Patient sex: M
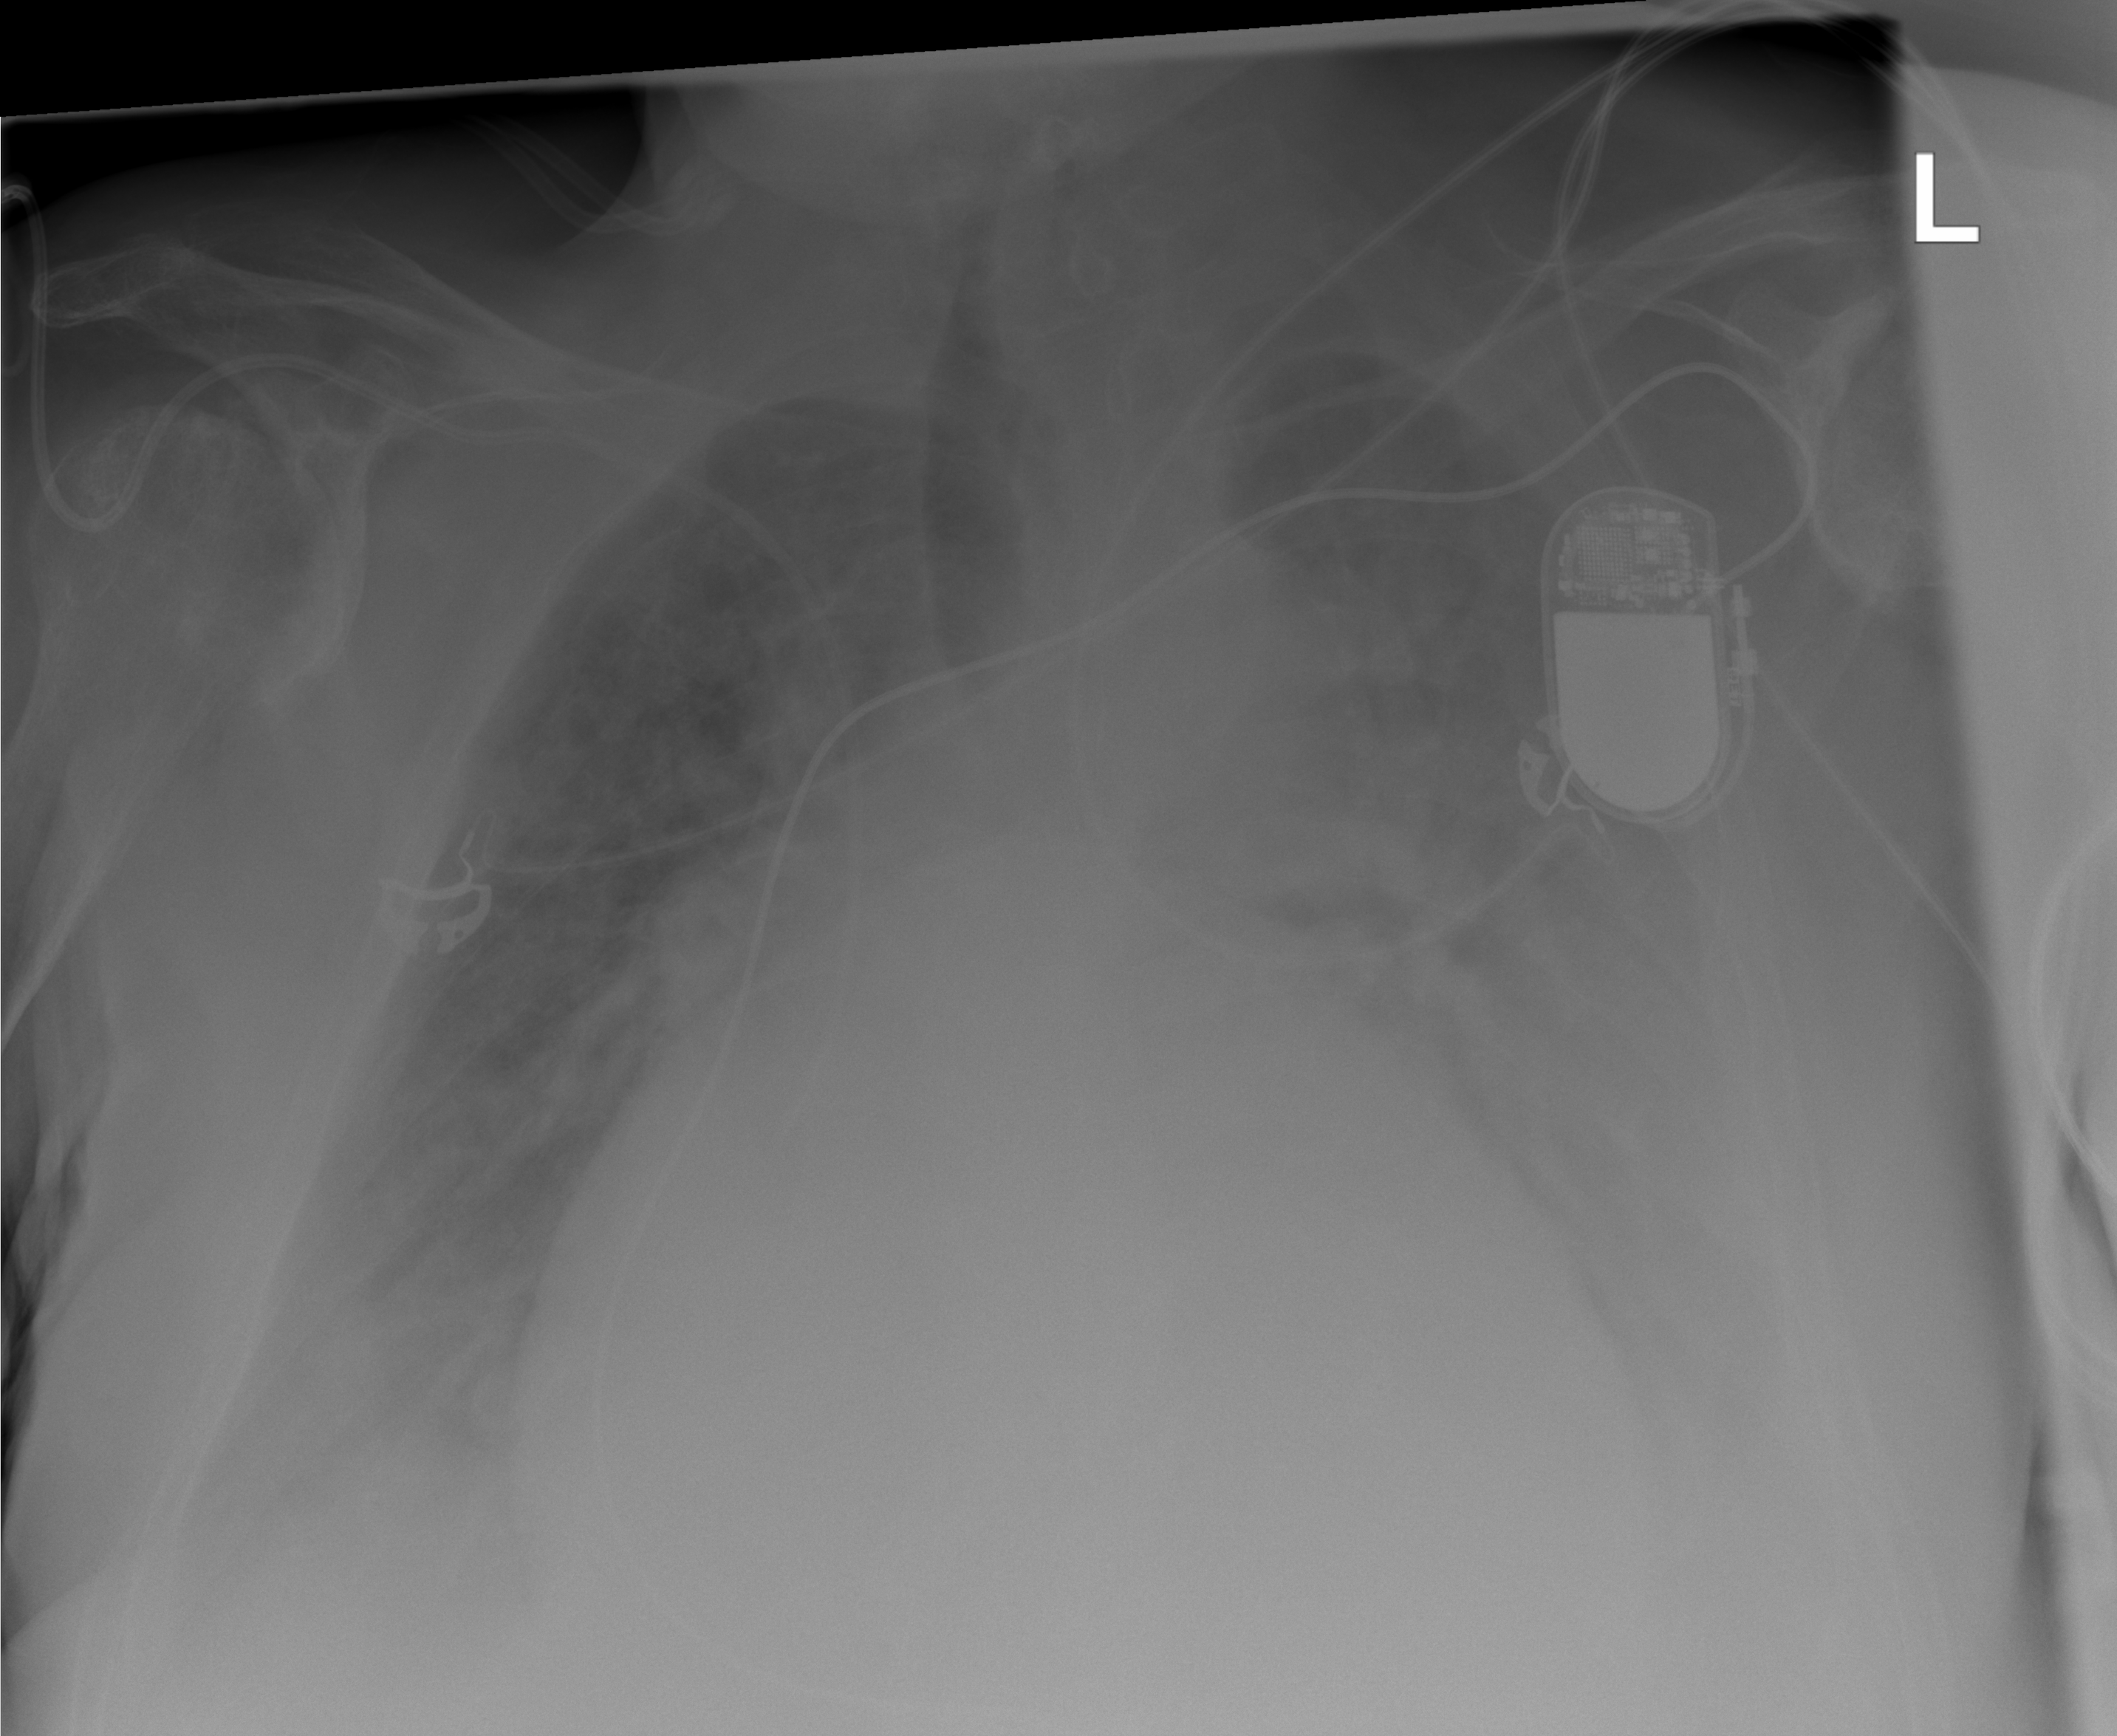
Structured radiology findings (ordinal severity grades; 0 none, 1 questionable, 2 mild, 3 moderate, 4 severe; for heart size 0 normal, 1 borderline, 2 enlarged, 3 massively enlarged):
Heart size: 3
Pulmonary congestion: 3
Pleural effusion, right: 2
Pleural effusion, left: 3
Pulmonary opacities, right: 2
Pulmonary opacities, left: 2
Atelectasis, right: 2
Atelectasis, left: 3